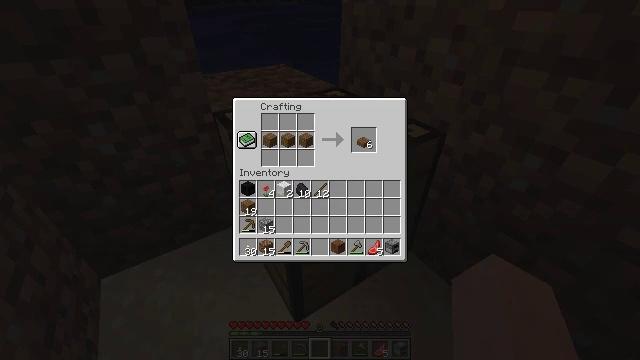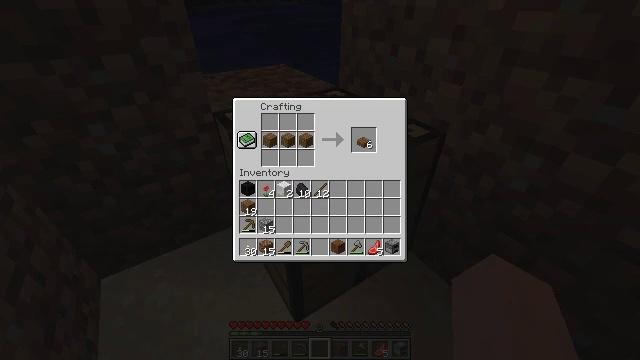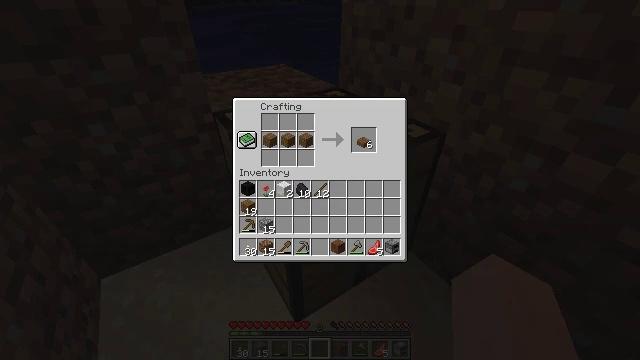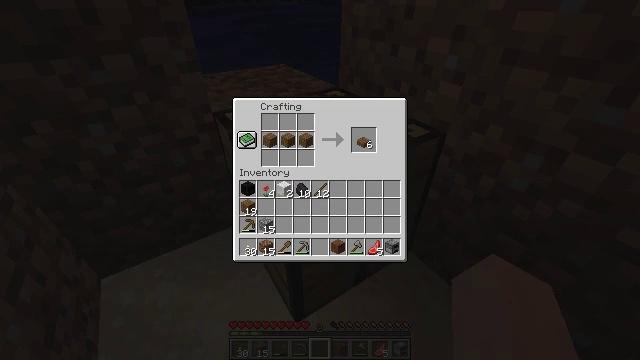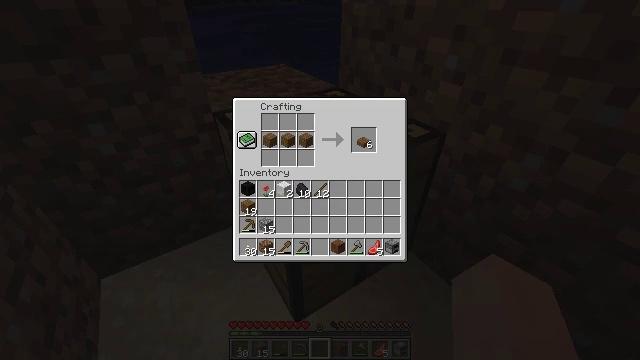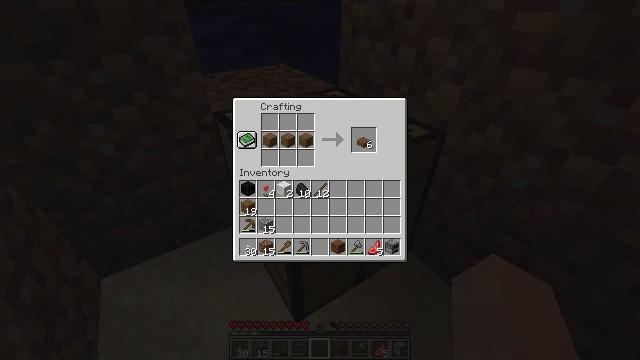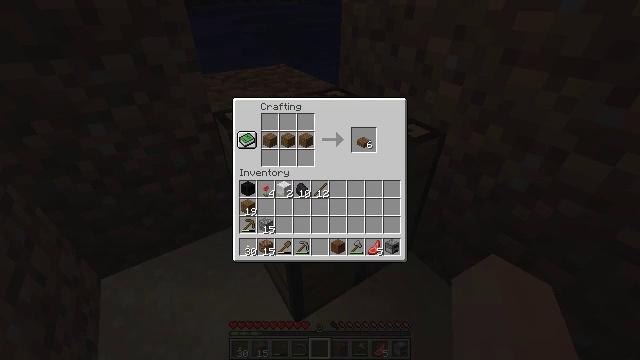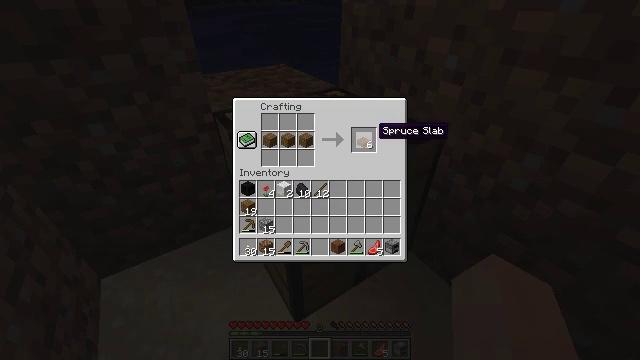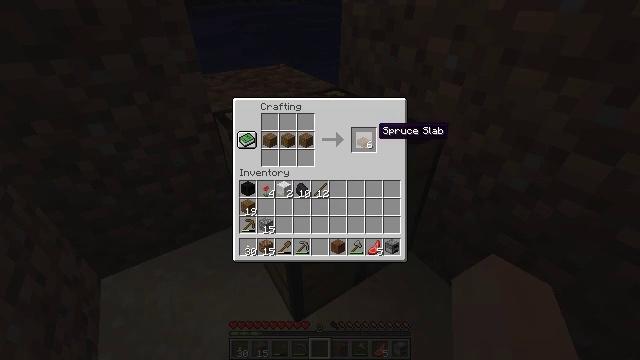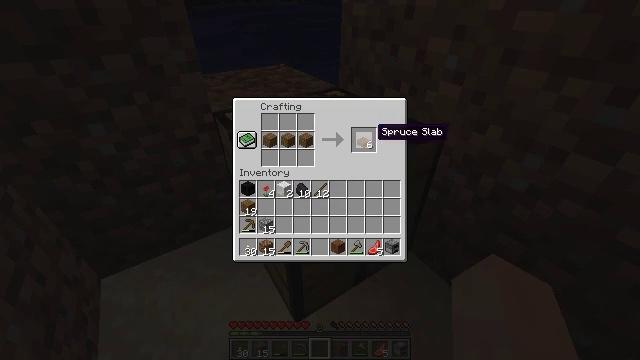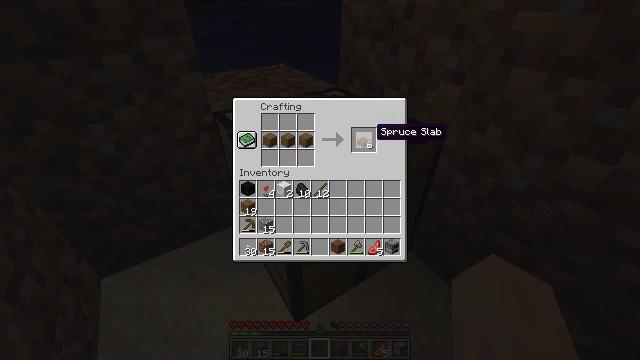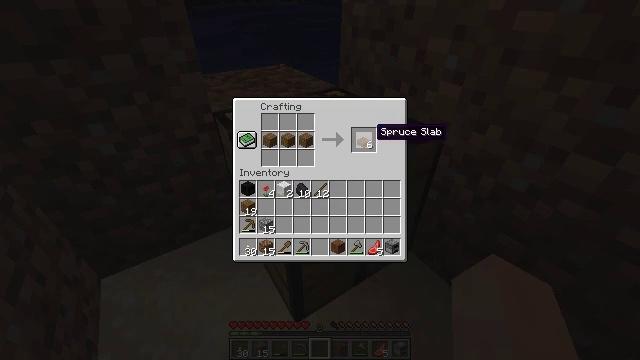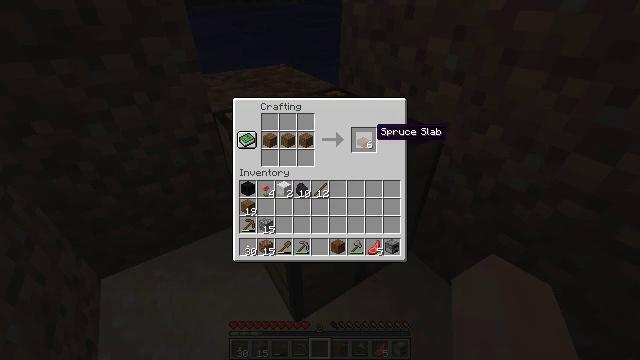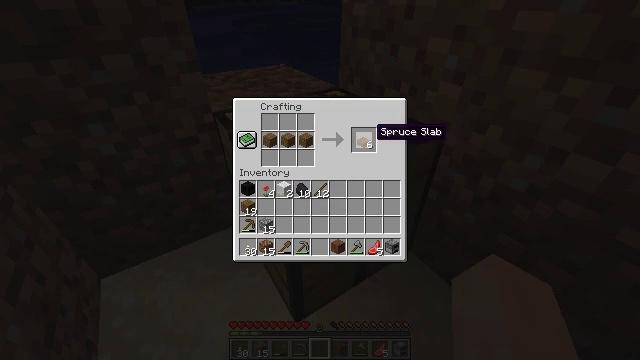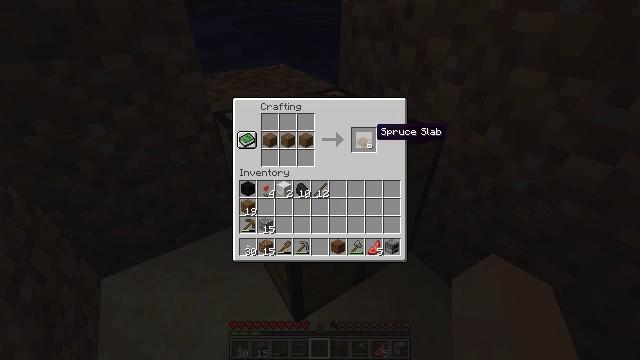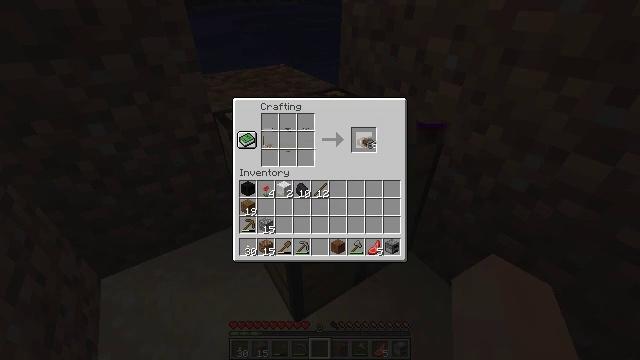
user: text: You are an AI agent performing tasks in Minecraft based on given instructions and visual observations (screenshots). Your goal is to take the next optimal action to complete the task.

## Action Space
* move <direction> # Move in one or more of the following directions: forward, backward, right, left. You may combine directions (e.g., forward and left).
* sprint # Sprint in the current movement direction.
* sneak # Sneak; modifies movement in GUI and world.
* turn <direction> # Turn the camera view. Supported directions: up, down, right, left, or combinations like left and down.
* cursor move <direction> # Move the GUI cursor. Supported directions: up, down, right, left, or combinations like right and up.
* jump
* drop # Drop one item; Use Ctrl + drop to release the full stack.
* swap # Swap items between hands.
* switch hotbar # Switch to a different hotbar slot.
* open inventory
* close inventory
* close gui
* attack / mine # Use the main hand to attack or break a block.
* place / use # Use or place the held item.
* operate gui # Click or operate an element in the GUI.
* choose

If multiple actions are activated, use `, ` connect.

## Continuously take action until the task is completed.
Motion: motion action
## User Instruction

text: Use spruce planks to craft a spruce slab.
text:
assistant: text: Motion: no_op
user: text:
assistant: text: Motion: no_op
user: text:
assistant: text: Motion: no_op
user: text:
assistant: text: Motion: no_op
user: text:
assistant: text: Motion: no_op
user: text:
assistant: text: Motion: no_op
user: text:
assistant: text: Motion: no_op
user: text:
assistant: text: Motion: no_op
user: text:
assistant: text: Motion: no_op
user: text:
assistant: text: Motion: no_op
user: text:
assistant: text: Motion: no_op
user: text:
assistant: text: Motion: no_op
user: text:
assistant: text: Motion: no_op
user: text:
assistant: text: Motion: no_op
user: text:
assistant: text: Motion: operate gui
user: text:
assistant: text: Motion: operate gui
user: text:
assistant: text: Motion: operate gui
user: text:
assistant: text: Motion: no_op
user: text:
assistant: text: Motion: no_op
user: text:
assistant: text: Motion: no_op
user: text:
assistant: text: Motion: no_op